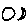
Label: moon